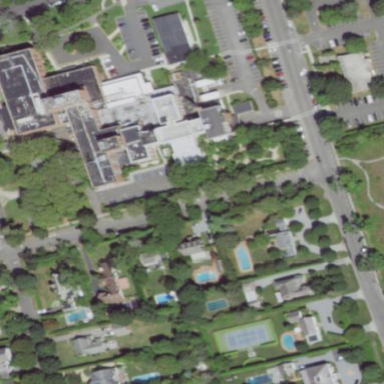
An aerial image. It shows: Hospital building.